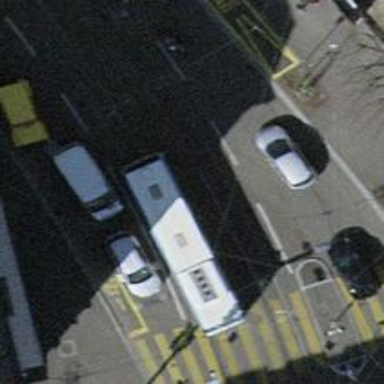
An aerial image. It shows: Tertiary road with asphalt surface. The road includes separate sidewalks and embedded tram rails.